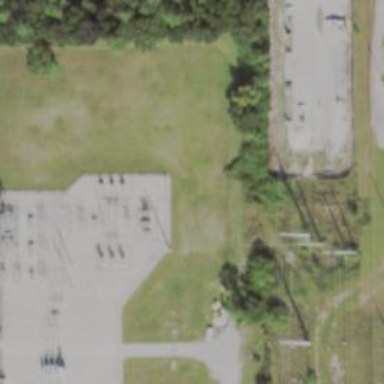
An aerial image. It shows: Switch used for power control.